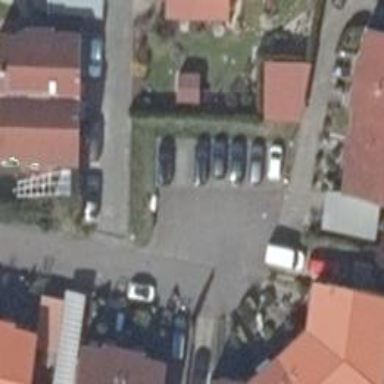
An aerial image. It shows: Parking area.